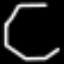
Label: octagon